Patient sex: M
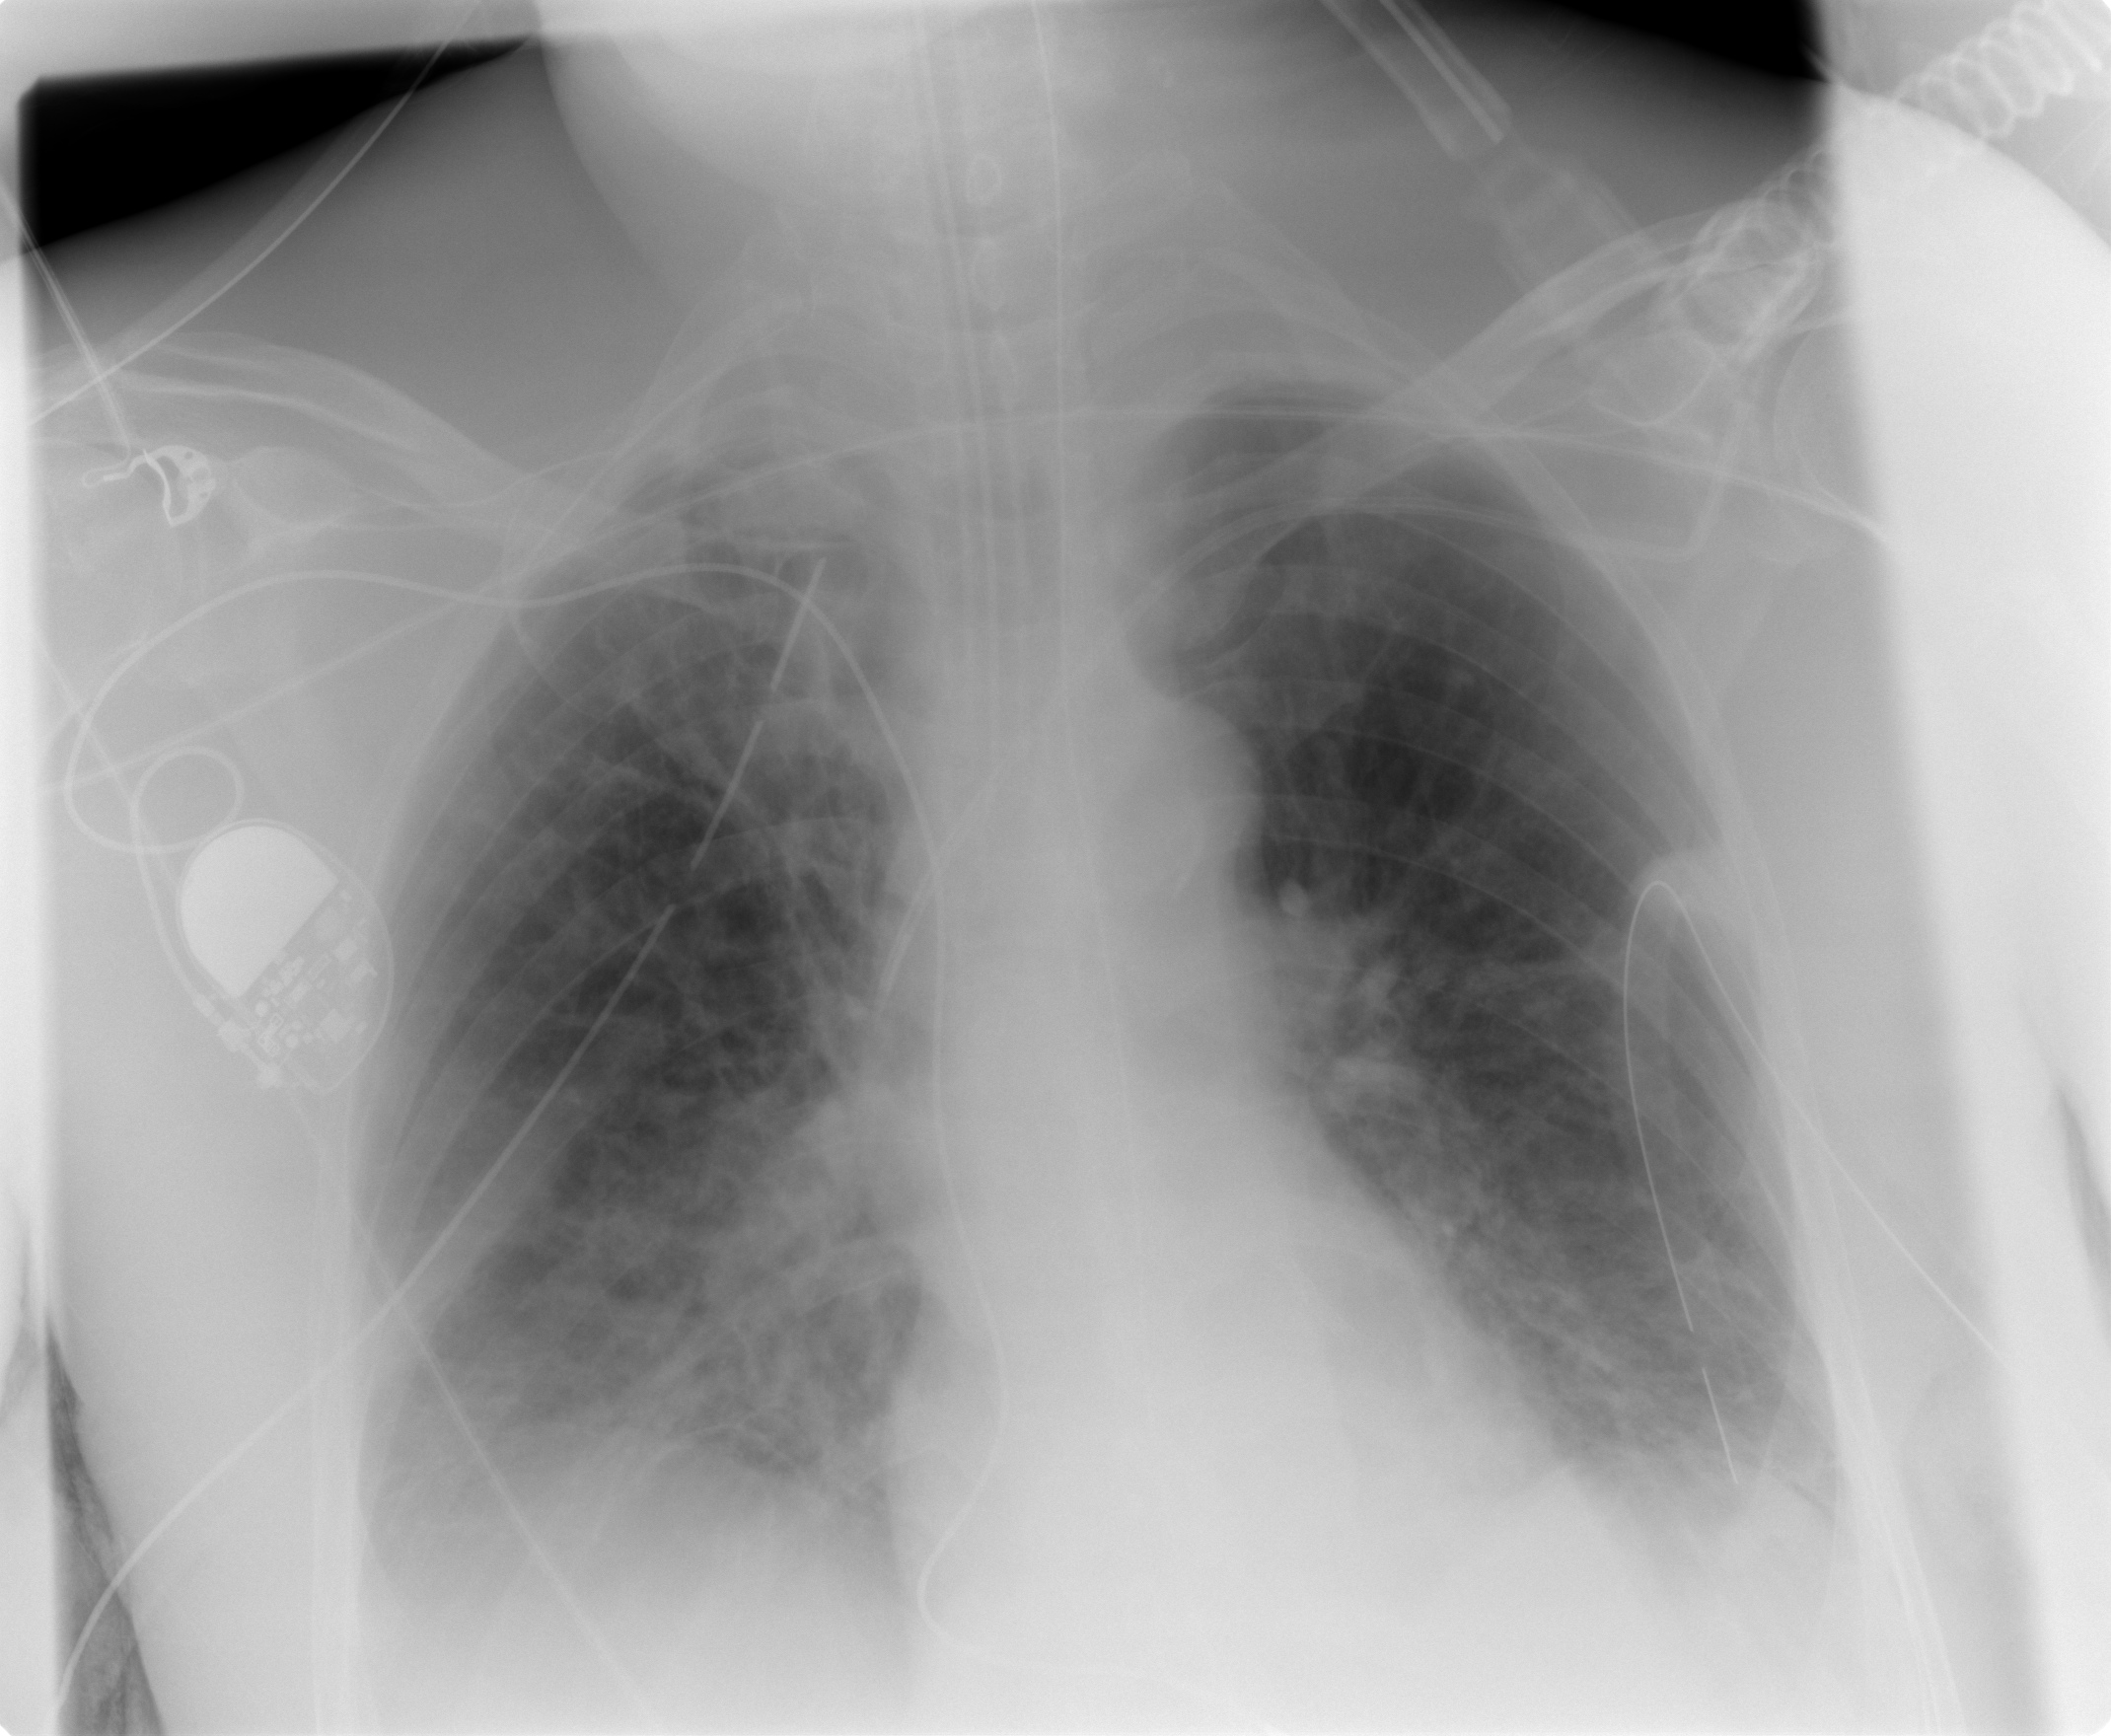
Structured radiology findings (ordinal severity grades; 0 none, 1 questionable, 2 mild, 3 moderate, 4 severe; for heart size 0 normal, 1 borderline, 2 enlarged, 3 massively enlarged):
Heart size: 0
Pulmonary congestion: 0
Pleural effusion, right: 2
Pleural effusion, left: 2
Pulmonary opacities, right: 2
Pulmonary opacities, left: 2
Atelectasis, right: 2
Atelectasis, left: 2